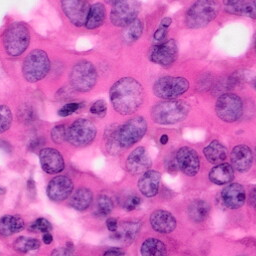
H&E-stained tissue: Pancreatic